Field crop: maize
Growth stage: 2
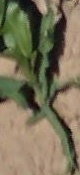
Species: maize